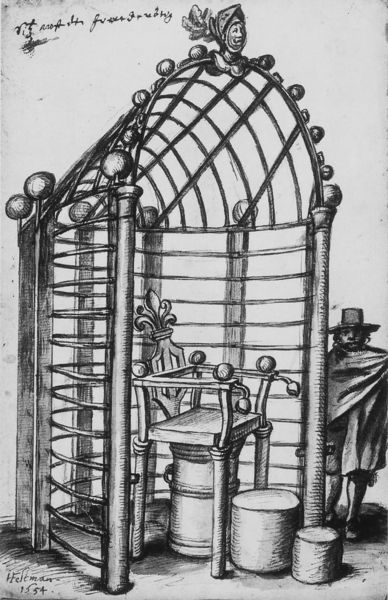
Titel: Trophäensitz bei Kleve
Künstler: Henrik Feltman
Institution: Berlin, Geheimes Staatsarchiv - PK
Schlagwörter: kopf, mann, schatten, umhang, holz, hut, stuhl, zeichnung, rosen, zylinder, mensch, stehen, signatur, gitter, mantel, renaissance, schrift, schuhe, grafik, hocker, schemel, figuren, thron, ornamente, verzierung, robe, metall, podest, gestalt, gerüst, kegel, kohle, druck, bleistift, kugeln, helm, pavillon, käfig, laube, wickelrock, masek, hochstuhl, latrine, erge, heltman, graohit